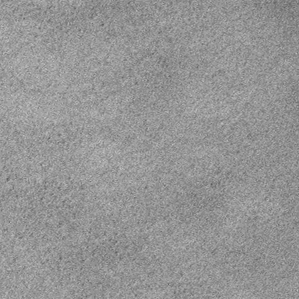
Label: frost